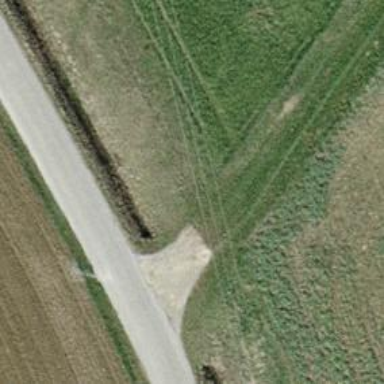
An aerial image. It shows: Culvert tunnel underneath ditch.